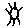
Label: sun